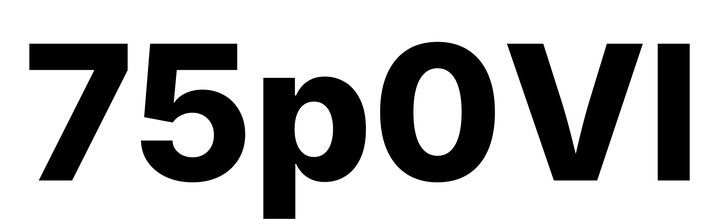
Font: Inter_ExtraBold